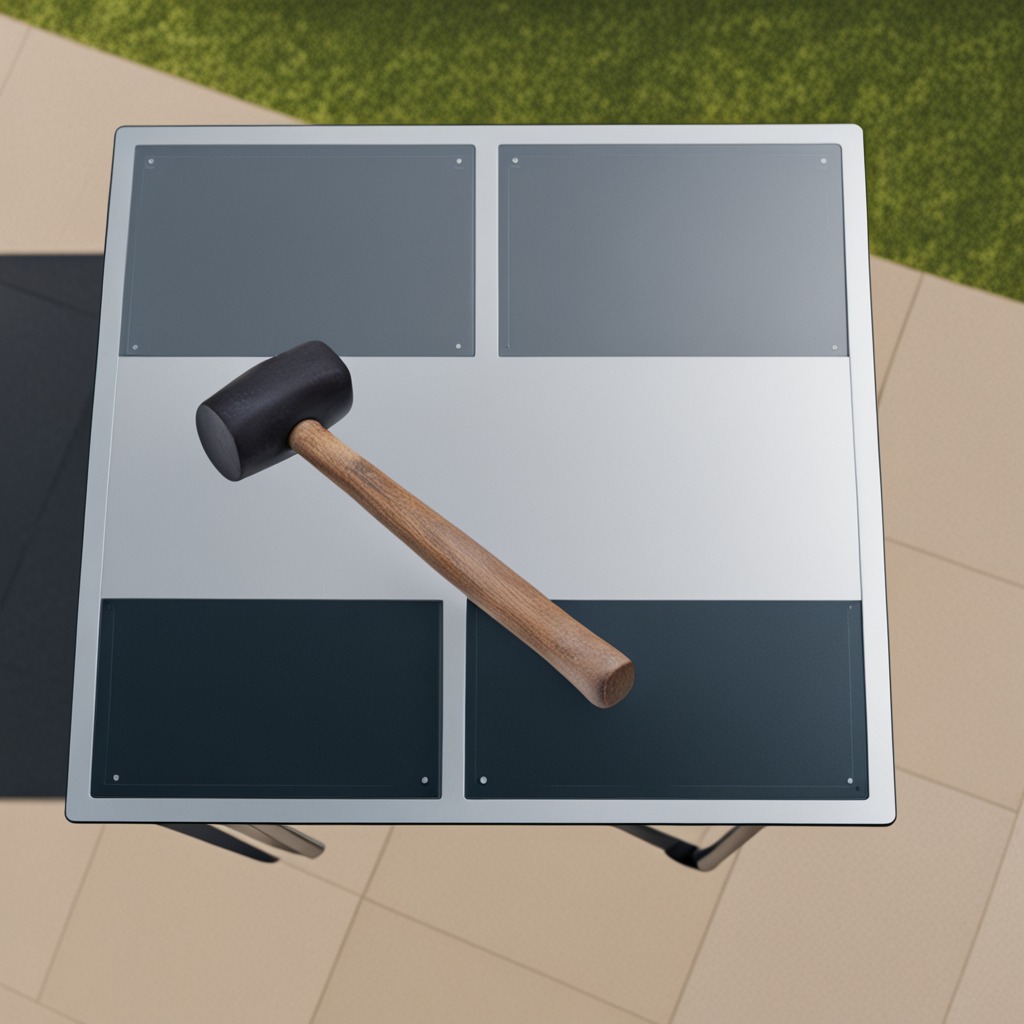
A hammer is lying on a clean utility table in a temporary outdoor tool station.